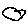
Label: hexagon